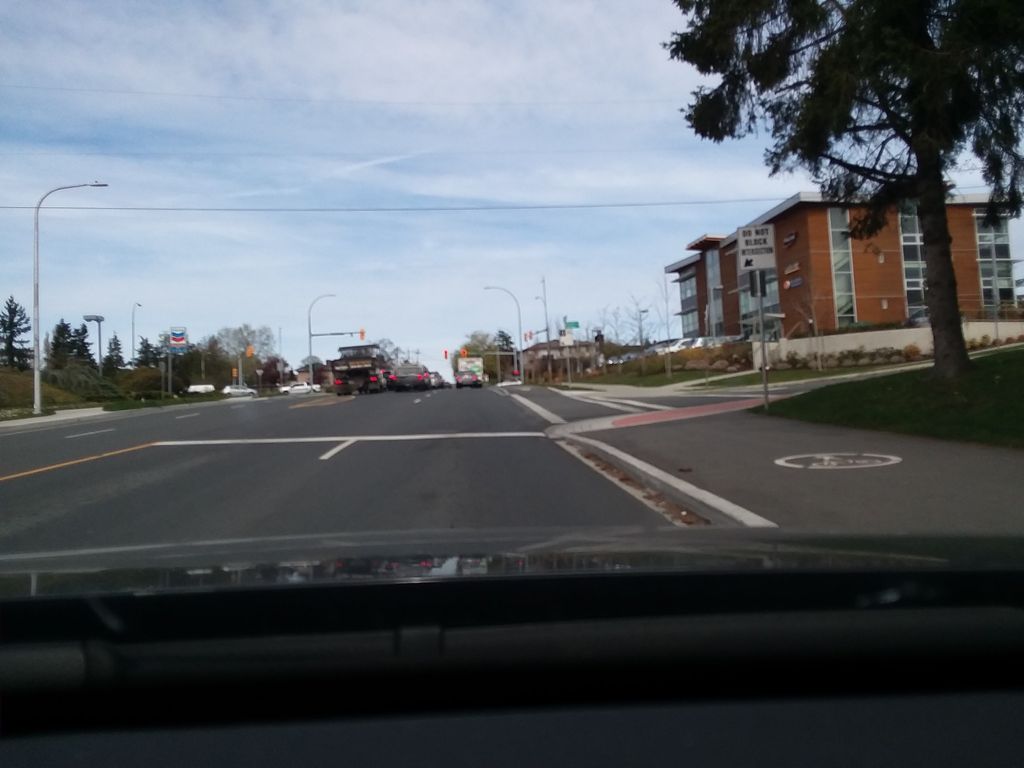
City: victoria